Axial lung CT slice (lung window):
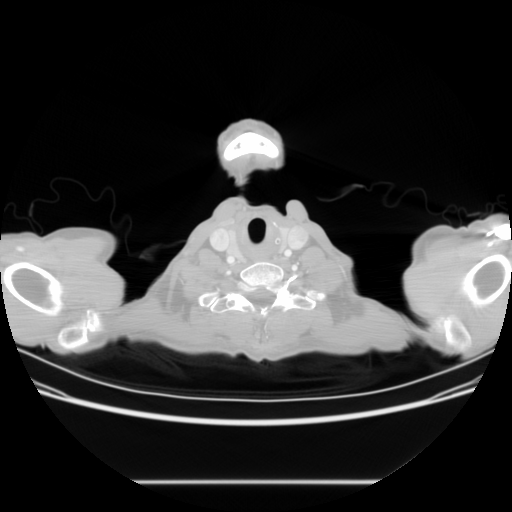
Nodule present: no